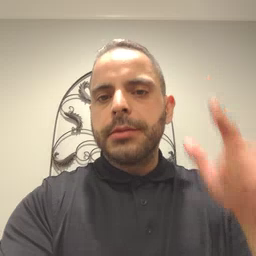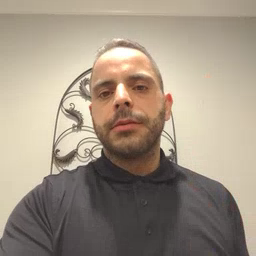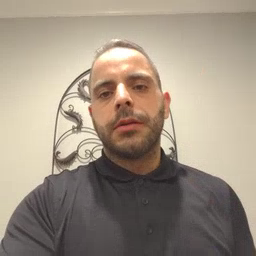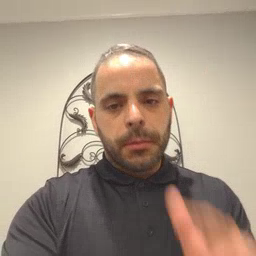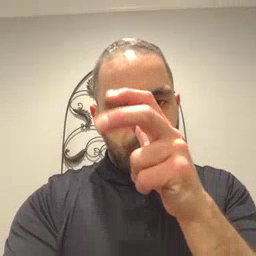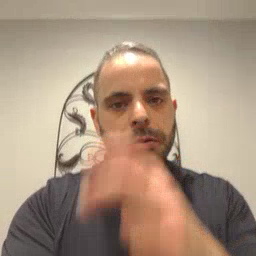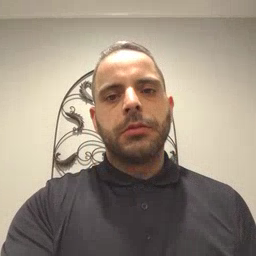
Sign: bug